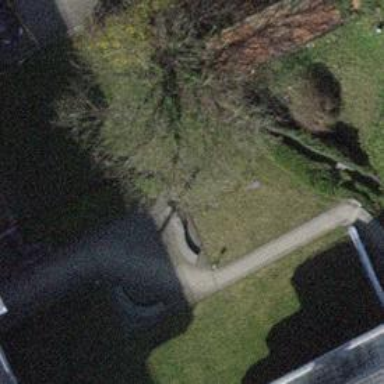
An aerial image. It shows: Concrete bench.